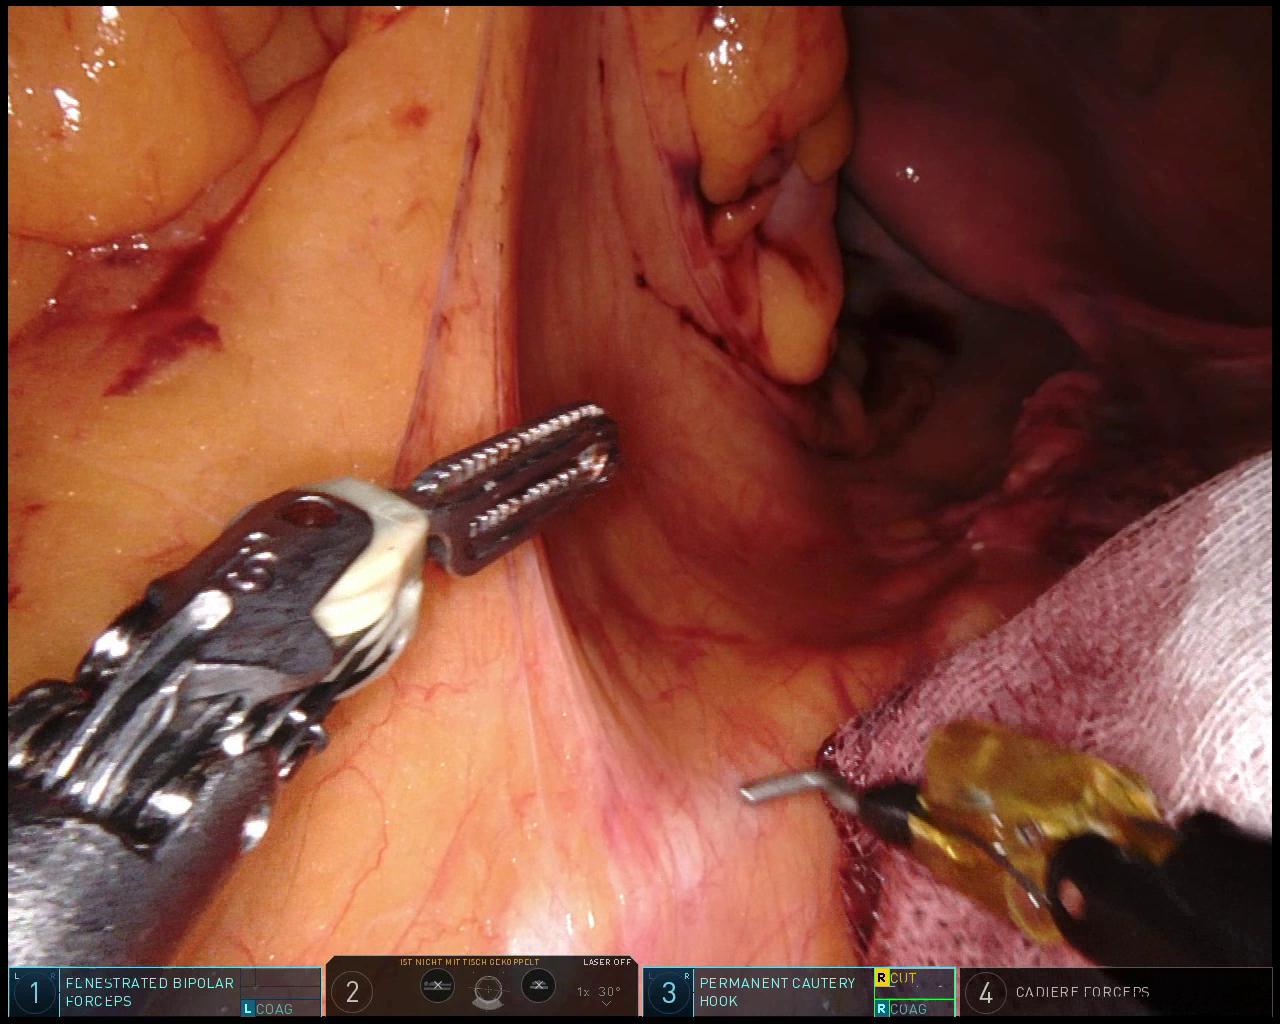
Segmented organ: ureter
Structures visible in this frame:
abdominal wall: no
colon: yes
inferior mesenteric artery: no
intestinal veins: no
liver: no
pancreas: no
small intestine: no
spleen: no
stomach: no
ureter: yes
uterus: yes
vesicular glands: no